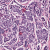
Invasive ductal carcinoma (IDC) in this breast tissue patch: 1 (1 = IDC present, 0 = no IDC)